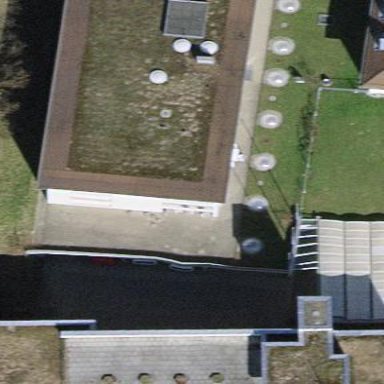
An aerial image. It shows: Detached building.